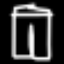
Label: pants